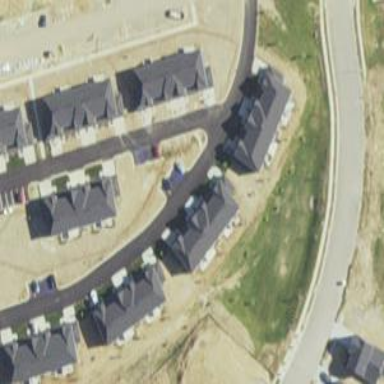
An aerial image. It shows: Residential road with asphalt surface.